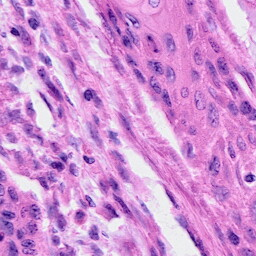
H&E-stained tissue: Cervix